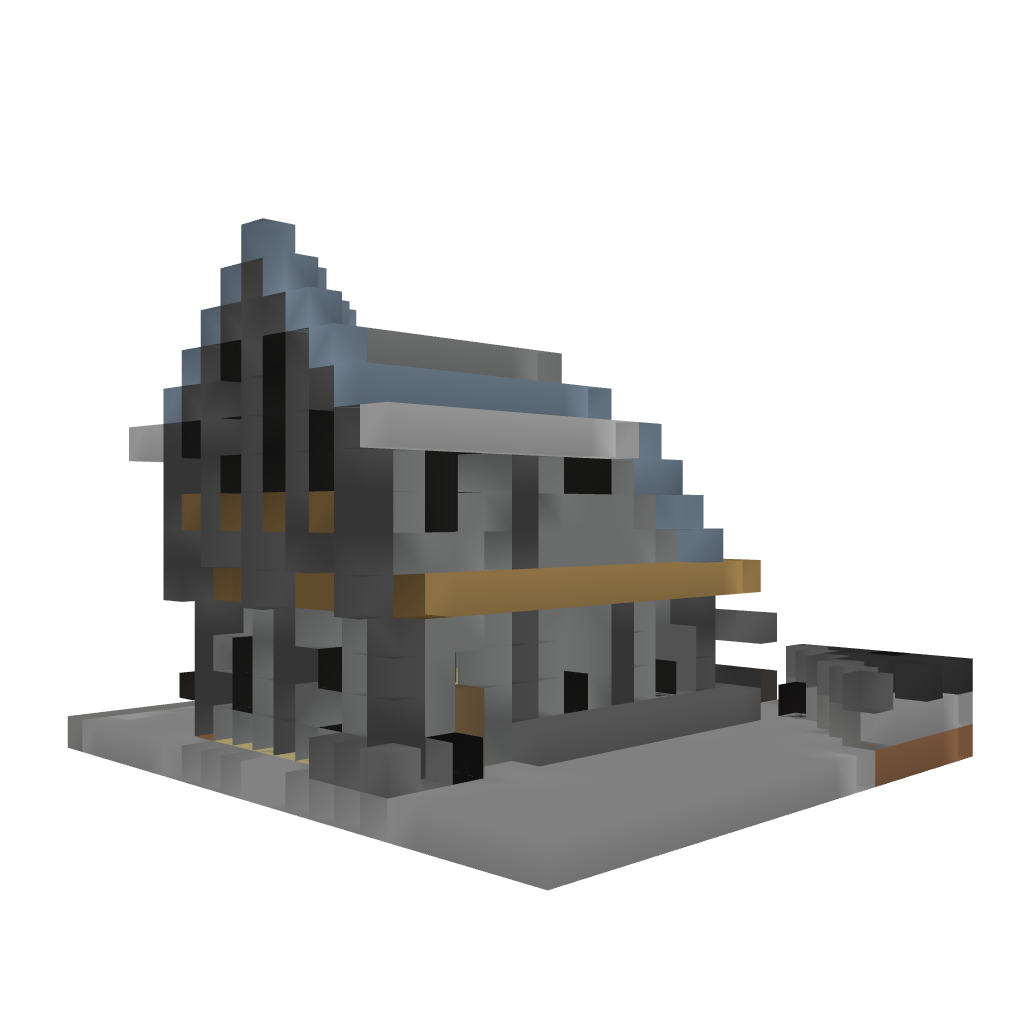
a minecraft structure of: Perfect Survival House